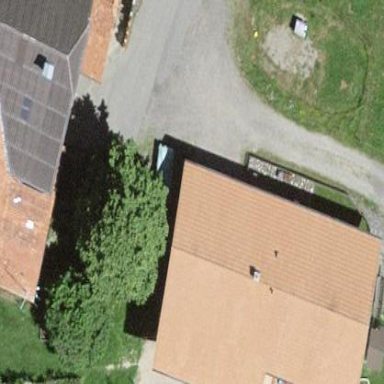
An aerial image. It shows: Residential building.